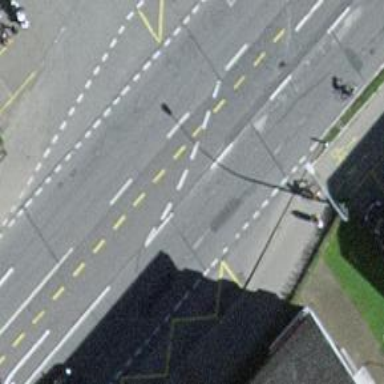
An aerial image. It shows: Primary highway with separate asphalt sidewalk.